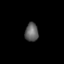
Tissue: skin
Cell type: Epithelial cells
Senescence score: 0.2646
Nuclear area (px): 242
Mean DAPI intensity: 97.289